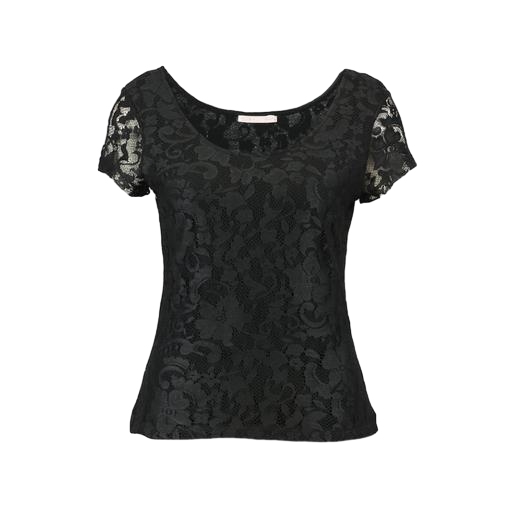
black lace t-shirt, black floral-lace shirt, black short sleeve floral lace top, white background